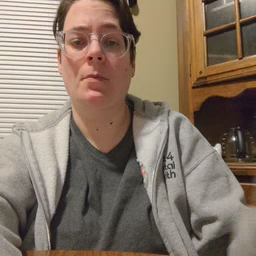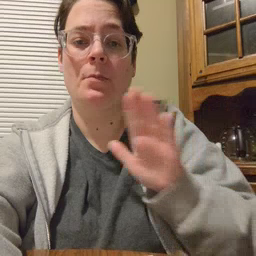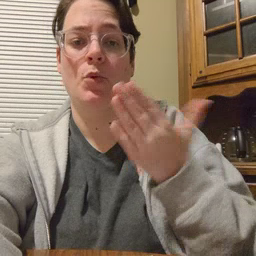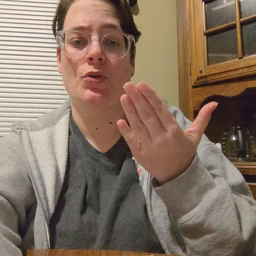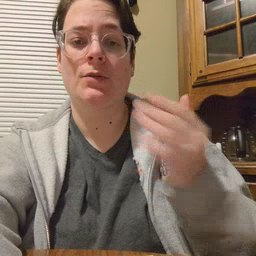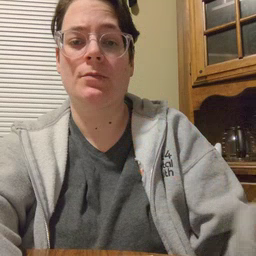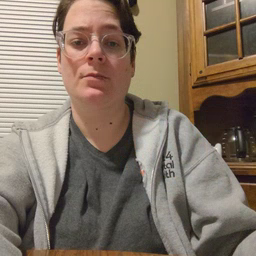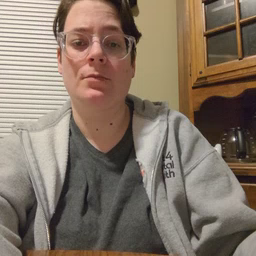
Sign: book